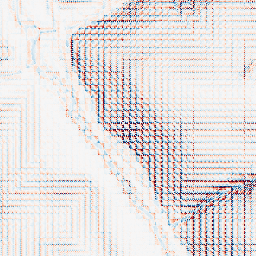
Category: wavelet
Decomposition family: wavelet_biorthogonal
Decomposition parameters: wavelet: bior1.3
level: 3
Upsampling method: regularized
Upsampling parameters: scale: 4
lambda_reg: 0.1
Upsampling scale: 4